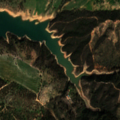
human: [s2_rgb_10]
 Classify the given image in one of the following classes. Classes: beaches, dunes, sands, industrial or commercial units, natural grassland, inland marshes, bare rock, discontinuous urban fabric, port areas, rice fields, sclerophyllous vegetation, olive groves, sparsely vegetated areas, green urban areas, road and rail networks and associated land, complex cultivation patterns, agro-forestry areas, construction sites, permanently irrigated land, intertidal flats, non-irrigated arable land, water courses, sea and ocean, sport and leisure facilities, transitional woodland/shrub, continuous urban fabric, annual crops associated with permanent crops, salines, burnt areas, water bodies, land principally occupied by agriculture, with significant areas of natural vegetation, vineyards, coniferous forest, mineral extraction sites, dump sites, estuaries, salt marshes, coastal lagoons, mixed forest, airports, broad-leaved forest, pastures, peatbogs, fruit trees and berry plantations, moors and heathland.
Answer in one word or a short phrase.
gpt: non-irrigated arable land, broad-leaved forest, transitional woodland/shrub, water bodies